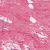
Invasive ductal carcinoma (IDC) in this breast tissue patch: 0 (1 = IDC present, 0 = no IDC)